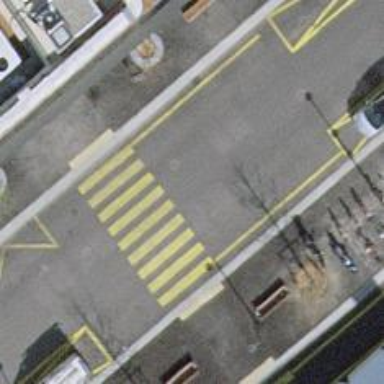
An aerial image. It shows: Marked crossing on the road.